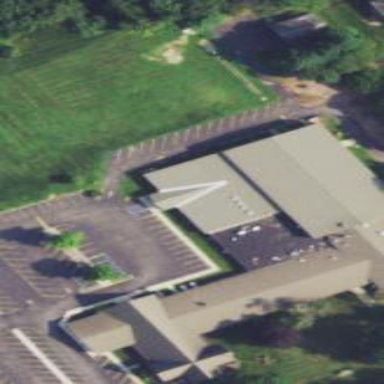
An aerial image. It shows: Building serving as place of worship.